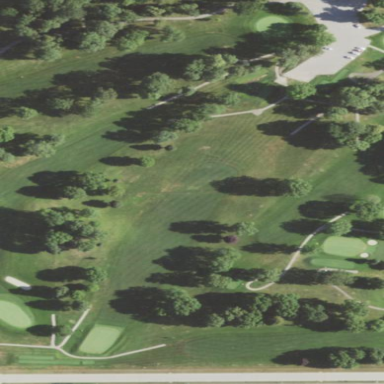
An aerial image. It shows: Scenic golf fairway.